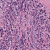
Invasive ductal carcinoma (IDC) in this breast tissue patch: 1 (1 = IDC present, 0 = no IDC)